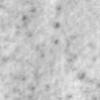
Label: no_change